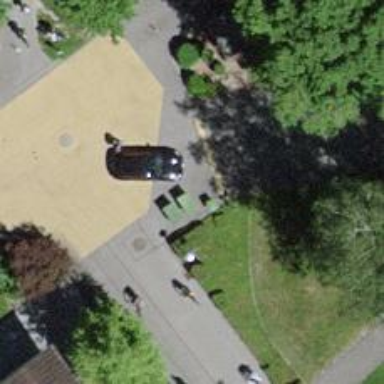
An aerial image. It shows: Bollard.